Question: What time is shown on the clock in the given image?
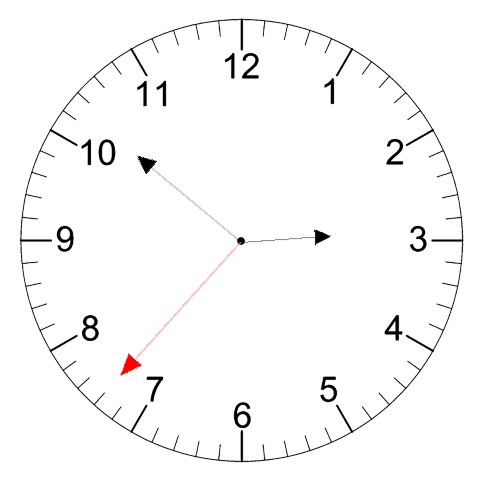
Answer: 02:51:37